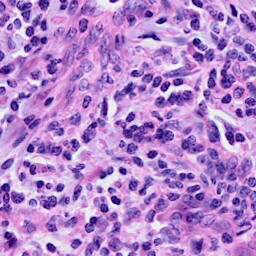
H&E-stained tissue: Cervix